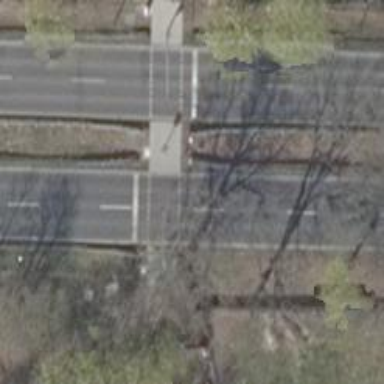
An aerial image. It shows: Crossing with traffic signals and pedestrian island.